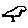
Label: bird